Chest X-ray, AP view. Patient: 41 years old, sex M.
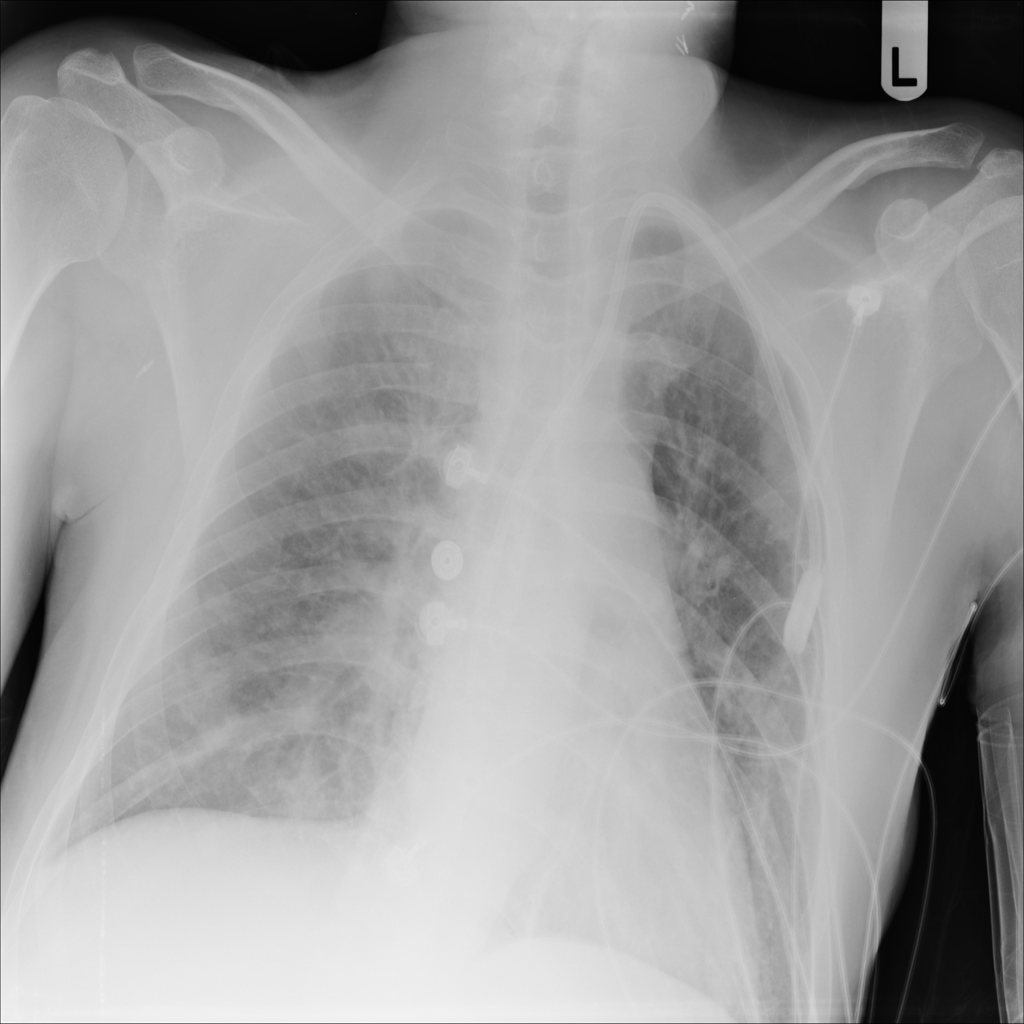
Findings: Nodule